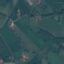
Land use / land cover: Pasture